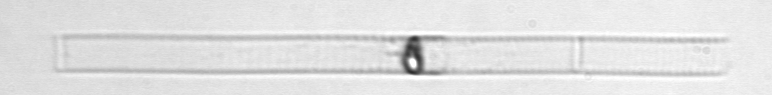
Label: Dactyliosolen_blavyanus